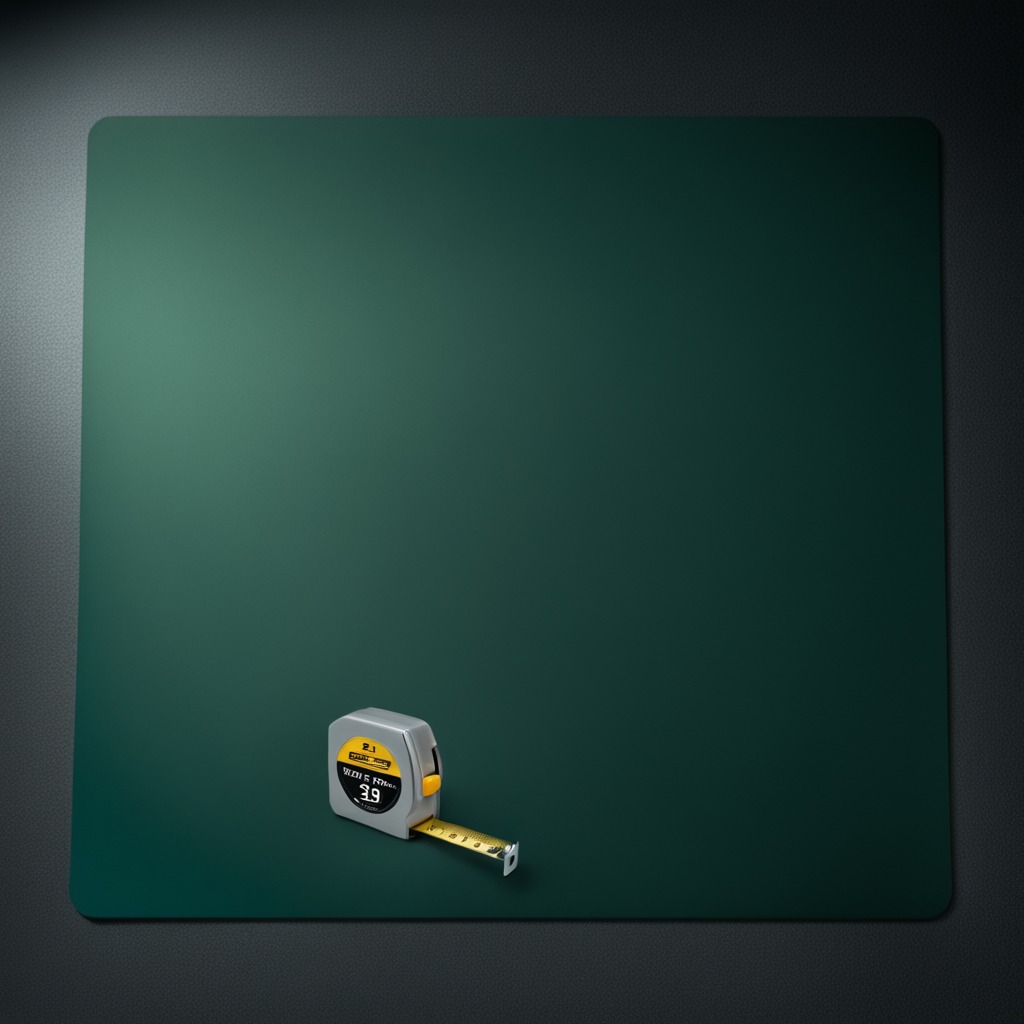
A measuring tape is lying on the green rubber mat.